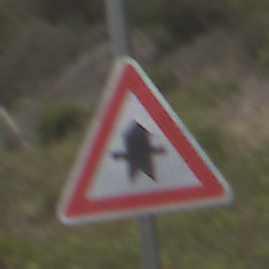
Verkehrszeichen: Vorfahrt
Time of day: Midday
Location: Outdoor (Nature)
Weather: Overcast
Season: NotSpecified
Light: Natural